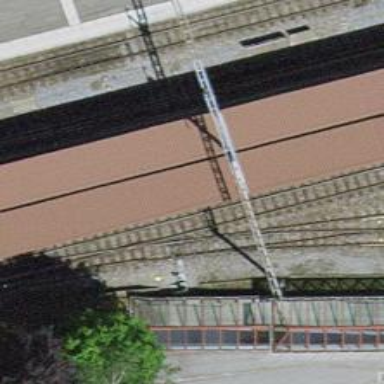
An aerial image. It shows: Narrow-gauge railway yard with electrified tracks using contact line.